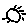
Label: sun